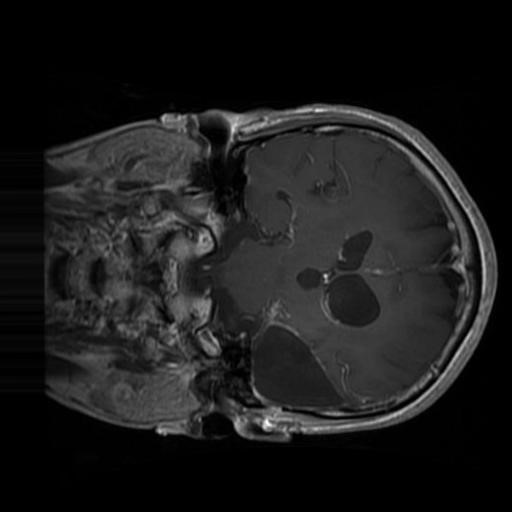
Label: brain_glioma